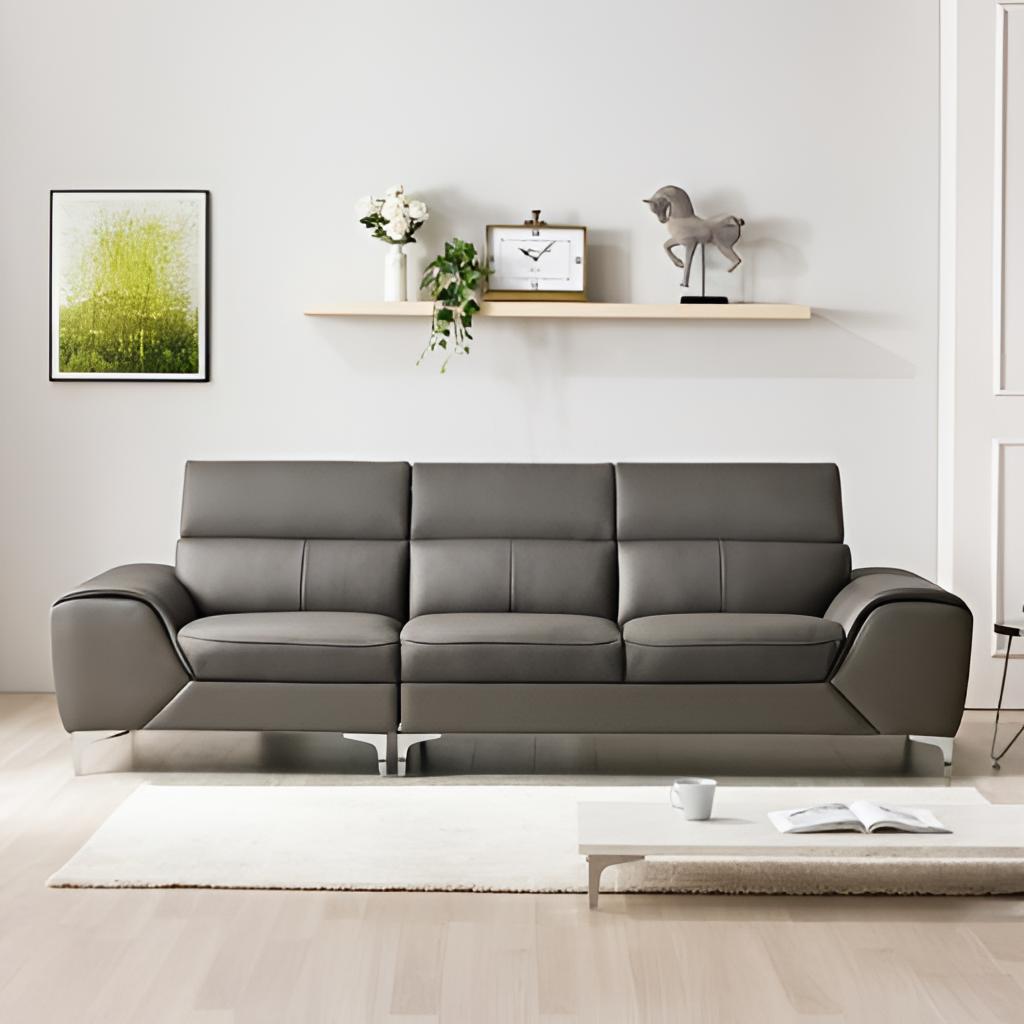
gray leather sofa, living room, gray paint wallpaper, with solid pattern, wood flooring, with plank pattern, contemporary